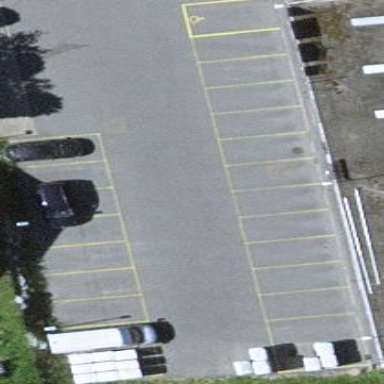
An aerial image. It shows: Parking area with surface.